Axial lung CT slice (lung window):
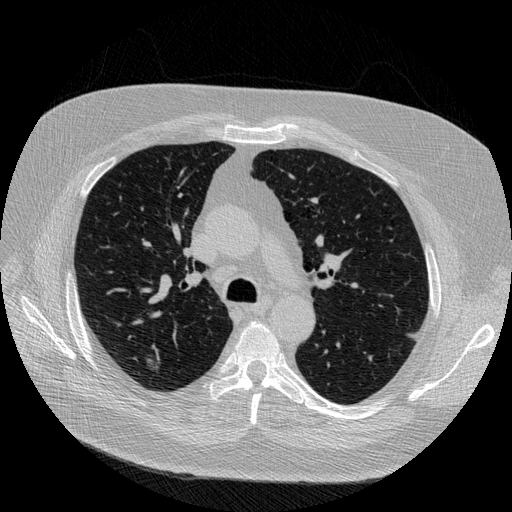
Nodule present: yes
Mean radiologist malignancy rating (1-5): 3